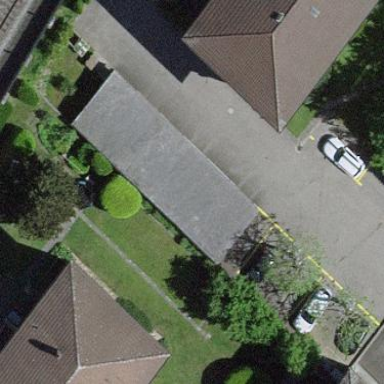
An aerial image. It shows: Garage.